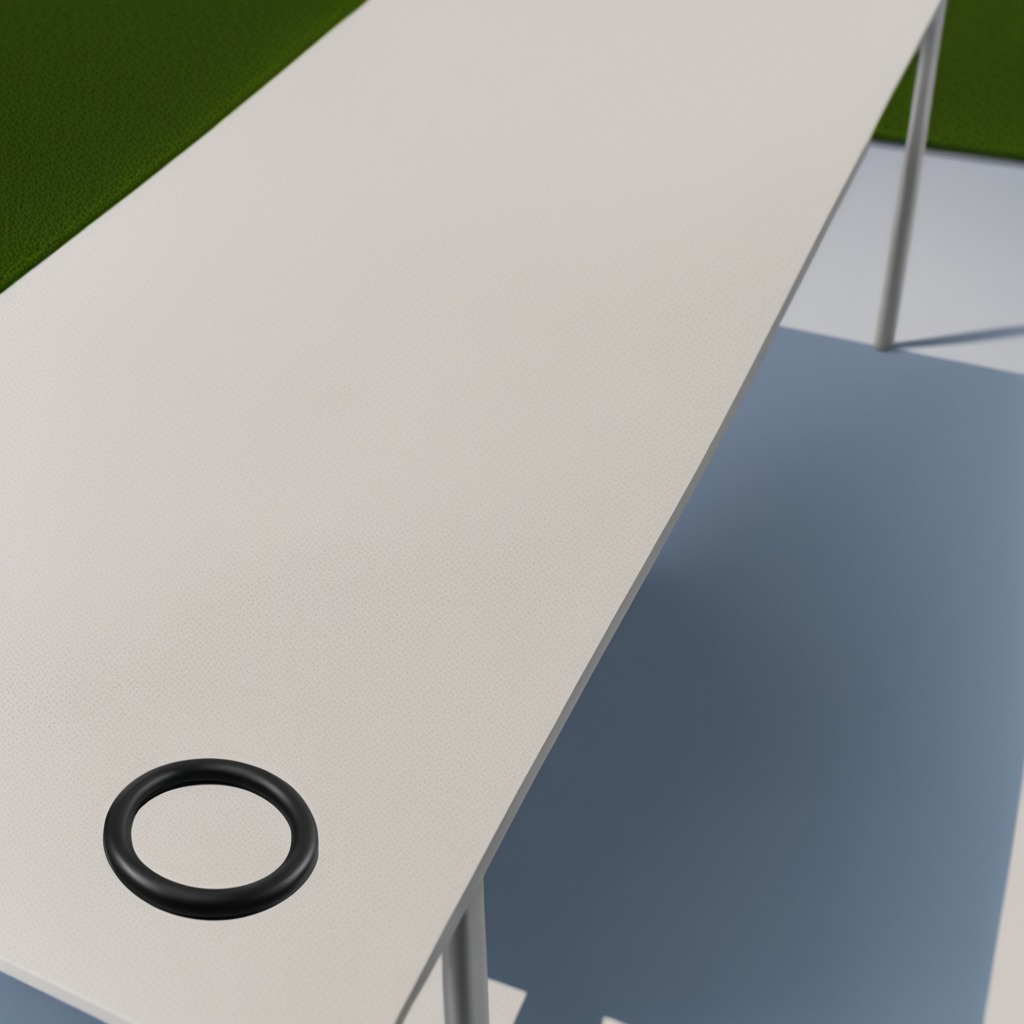
A rubber O-ring lying on the table.